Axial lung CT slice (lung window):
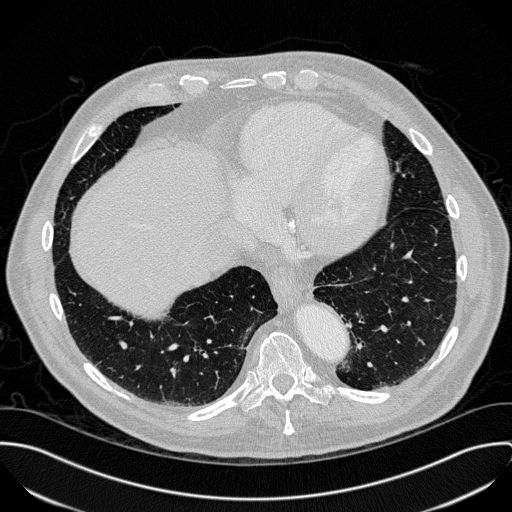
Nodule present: no